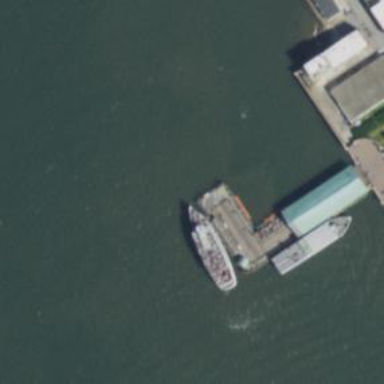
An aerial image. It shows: Ferry terminal with gabled roof along pier.